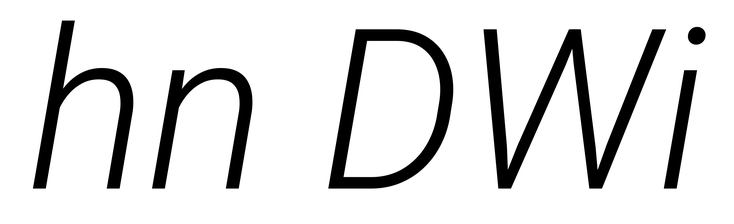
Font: Roboto-Italic_Light_Italic